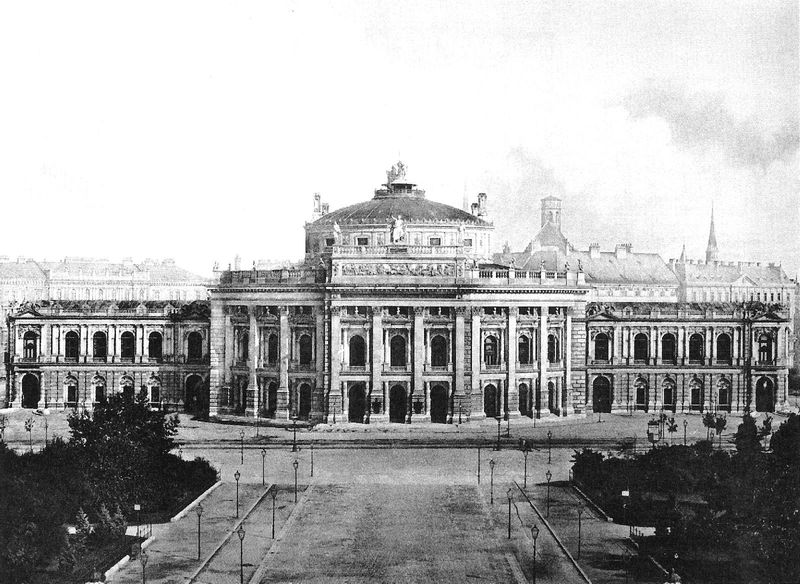
Titel: Hoftheater in Wien
Künstler: Gottfried Semper
Standort: Wien, Hoftheater (EU - AUT)
Schlagwörter: baum, himmel, weiß, wolken, bäume, kirchturm, stadt, abend, fenster, grau, laterne, laternen, schwarz, strasse, säulen, dach, gebäude, park, schloss, weg, alt, architektur, spitze, büsche, gebüsch, kirche, oper, theater, rund, schornstein, turm, fassade, italien, dächer, allee, nebel, platz, figuren, rundbogen, kuppel, ring, tor, foto, fotografie, photographie, eingang, türme, palast, rundfenster, schwarz-weiss, bleistift, photo, skulpturen, statuen, rundbögen, straßenlaterne, museum, wien, stockwerke, straßenlaternen, schwaz, gebaude, regierung, grünanlagen, rathausplatz, schlosss, ringstraße, ehemalig, burgtheater, volksoper, kirchrum